Question: I know this question has been answered before, but it's just not working for me. I followed the instructions from here: <URL>
'''
import javax.swing.*;
import java.awt.*;
public class ProgressBarTest extends JFrame {
public static void main(String args[]) {
JFrame f = new JFrame();
f.setDefaultCloseOperation(JFrame.EXIT_ON_CLOSE);
UIManager.put("ProgressBar.background", Color.orange);
UIManager.put("ProgressBar.foreground", Color.black);
UIManager.put("ProgressBar.selectionBackground", Color.red);
UIManager.put("ProgressBar.selectionForeground", Color.green);
JProgressBar progressBar = new JProgressBar(0,100);
progressBar.setValue(50);
f.add(progressBar, BorderLayout.PAGE_END);
f.pack();
f.setLocationRelativeTo(null);
f.setVisible(true);
}
}
'''
All I am getting is the same old colors.

I'm using Mac OS X 10.7.3 and Java 1.6. I tried the 'CrossPlatformLookAndFeel' and it works with the new colors. However I want this in the default look and feel. How can I do this?
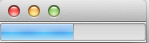
Answer: To override Look & Feel defaults, make the change constructing the GUI on the <URL>, as shown below.
On the 'com.apple.laf.AquaLookAndFeel', the progress bar's UI delegate is an instance of 'com.apple.laf.AquaProgressBarUI'. As you have found, it ignores many defaults in favor of the native component. If a novel color scheme is required, consider supplying your own UI delegate, as shown <URL>.
'AquaProgressBarUI':

'CustomProgressUI:'

ProgressBar UI Defaults:
SSCCE:
'''
import java.awt.*;
import javax.swing.*;
public class ProgressBarTest extends JFrame {
public static void main(String args[]) {
UIManager.put("ProgressBar.repaintInterval", 100);
UIManager.put("ProgressBar.border",
BorderFactory.createLineBorder(Color.blue, 2));
EventQueue.invokeLater(new Runnable() {
@Override
public void run() {
JFrame f = new JFrame();
f.setLayout(new GridLayout(0, 1, 5 , 5));
f.setDefaultCloseOperation(JFrame.EXIT_ON_CLOSE);
f.add(createBar());
f.add(createBar());
f.add(createBar());
f.pack();
f.setLocationRelativeTo(null);
f.setVisible(true);
}
private JProgressBar createBar() {
JProgressBar progressBar = new JProgressBar(0, 100);
progressBar.setValue(50);
return progressBar;
}
});
}
}
'''